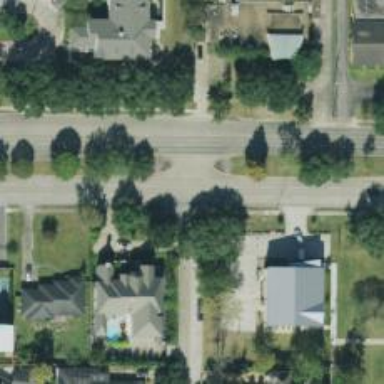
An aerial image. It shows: Residential road.